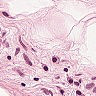
Metastatic tissue present: no